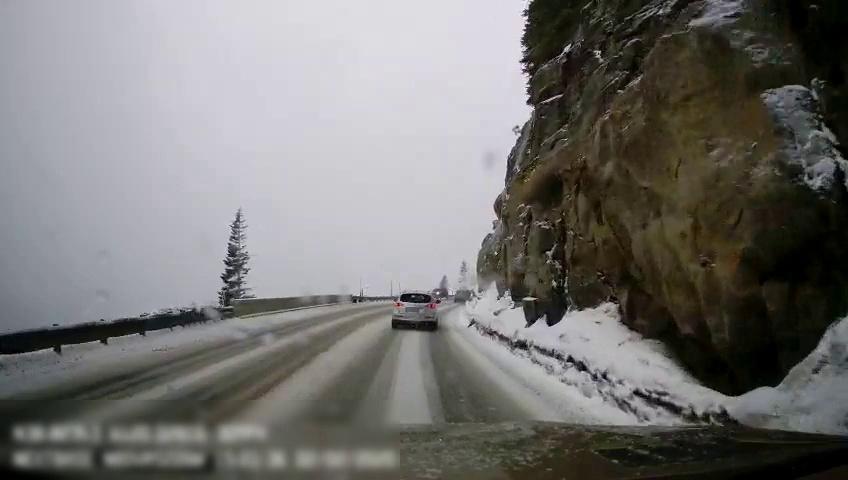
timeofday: Day
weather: Snowy
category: Drivable Space
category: Vehicles | SUV
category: Vehicles | Car
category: Vehicles | SUV